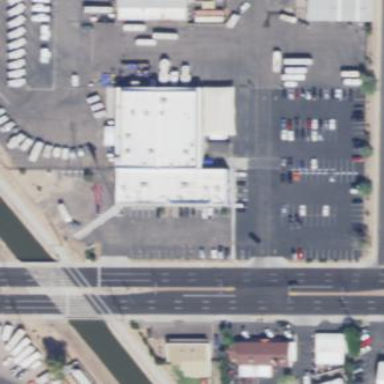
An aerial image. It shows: Retail building.